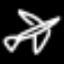
Label: airplane